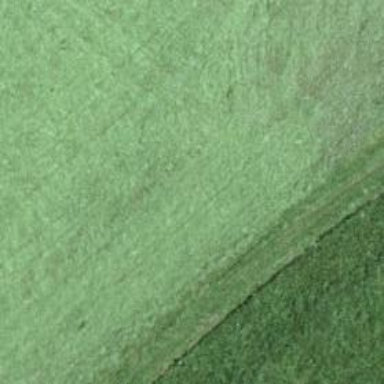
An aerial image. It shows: Grass path.